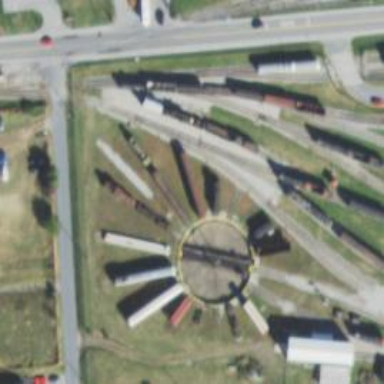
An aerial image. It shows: Preserved rail yard. The area contains preserved railway tracks.